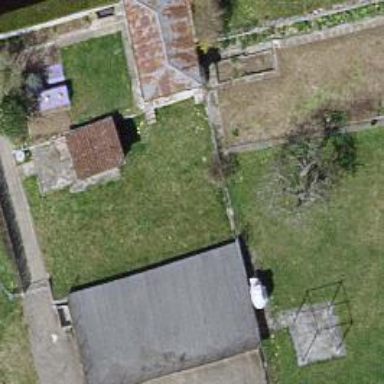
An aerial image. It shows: Garage.